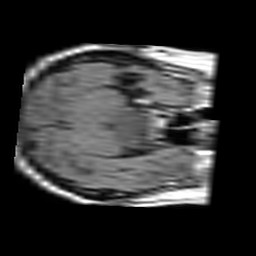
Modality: FLAIR
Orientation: axial
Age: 52
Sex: male
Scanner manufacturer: philips
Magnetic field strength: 1.5 T
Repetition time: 11 s
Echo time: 0.14 s